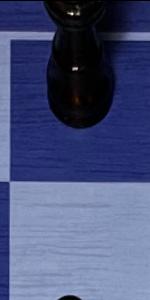
Label: Empty